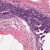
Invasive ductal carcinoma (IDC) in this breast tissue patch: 0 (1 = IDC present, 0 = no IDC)